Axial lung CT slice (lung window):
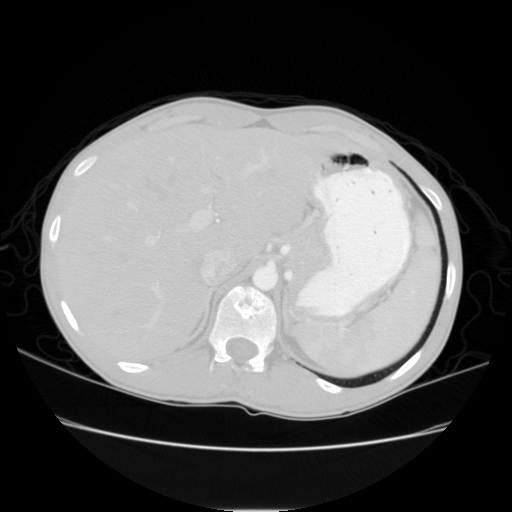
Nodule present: no